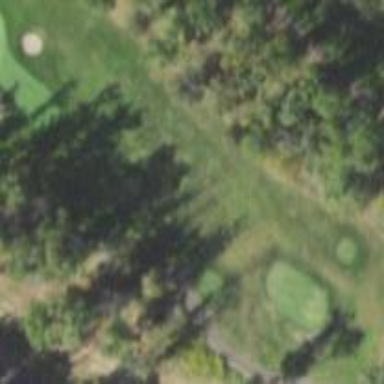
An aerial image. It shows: Rough grassy area used for golf.